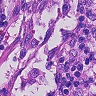
Metastatic tissue present: yes